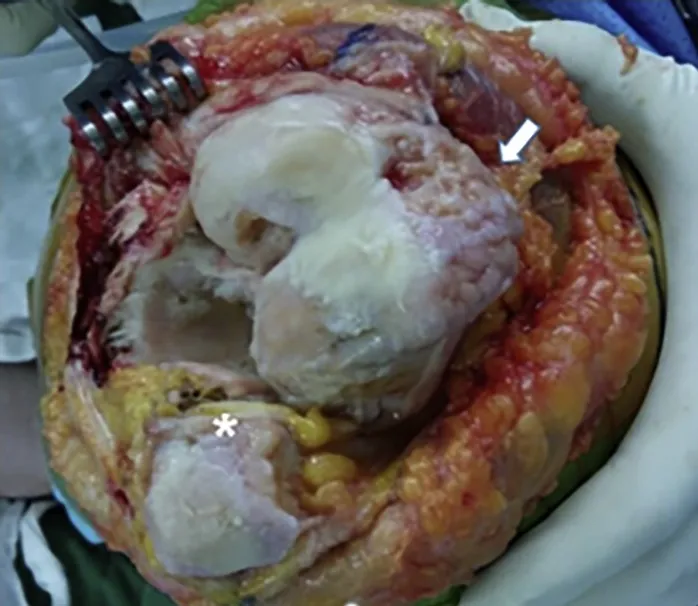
White arrow shows absence of distal femoral groove, and an asterisk shows patella hypoplasia.
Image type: medical_photograph (other_medical_photograph)